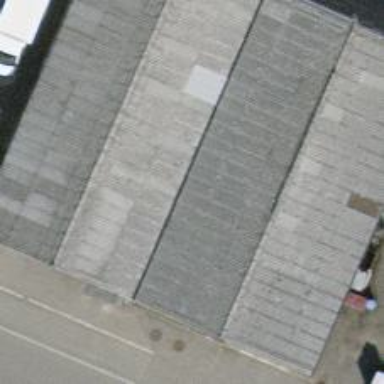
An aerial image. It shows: Industrial building.